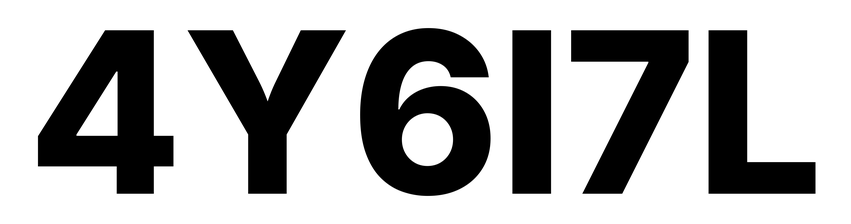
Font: Inter_ExtraBold